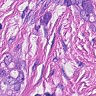
Metastatic tissue present: yes